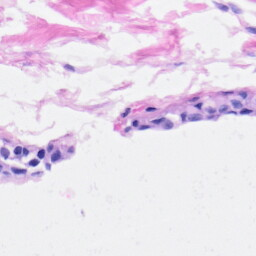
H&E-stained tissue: Heart